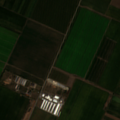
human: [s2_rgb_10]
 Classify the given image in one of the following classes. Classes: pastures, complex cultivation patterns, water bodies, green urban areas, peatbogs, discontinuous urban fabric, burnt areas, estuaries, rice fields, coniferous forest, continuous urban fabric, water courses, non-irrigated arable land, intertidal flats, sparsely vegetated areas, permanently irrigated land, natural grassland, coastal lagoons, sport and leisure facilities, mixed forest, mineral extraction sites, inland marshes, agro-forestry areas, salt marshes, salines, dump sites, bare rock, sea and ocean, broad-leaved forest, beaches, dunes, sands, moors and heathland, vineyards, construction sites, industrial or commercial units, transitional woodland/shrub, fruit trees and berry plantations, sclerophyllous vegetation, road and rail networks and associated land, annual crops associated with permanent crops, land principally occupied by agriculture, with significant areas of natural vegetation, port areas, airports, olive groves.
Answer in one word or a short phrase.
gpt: non-irrigated arable land